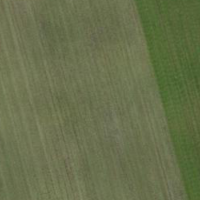
EUNIS habitat code: 52
Species observed at this site:
Coloeus monedula
Corvus corone
Ardea alba
Anas platyrhynchos
Corvus cornix
Garrulus glandarius
Falco tinnunculus
Columba palumbus